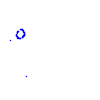
Particle: proton